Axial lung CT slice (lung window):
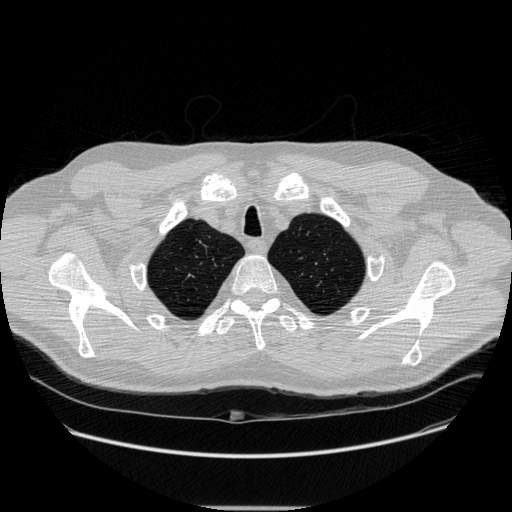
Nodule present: no